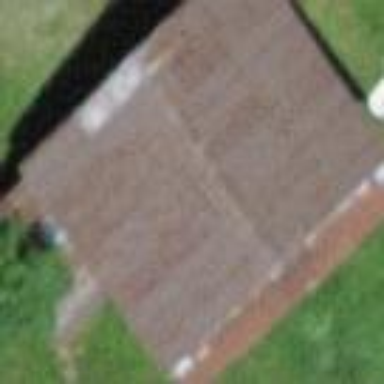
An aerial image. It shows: Barn.